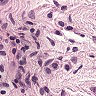
Metastatic tissue present: no